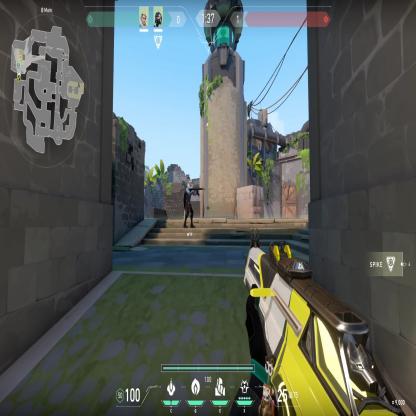
Label: teammate